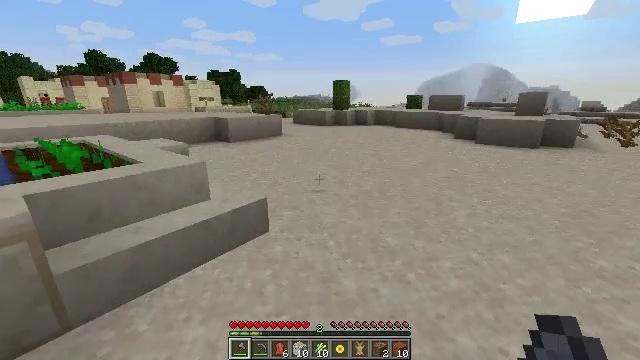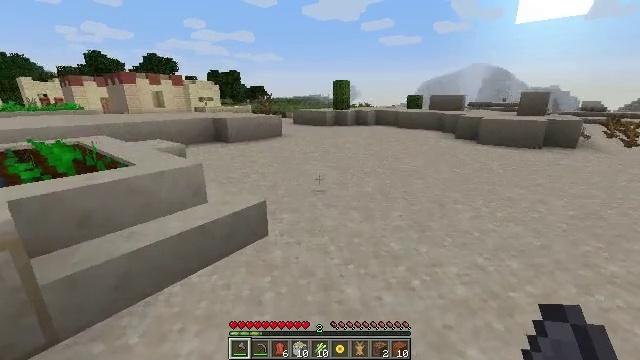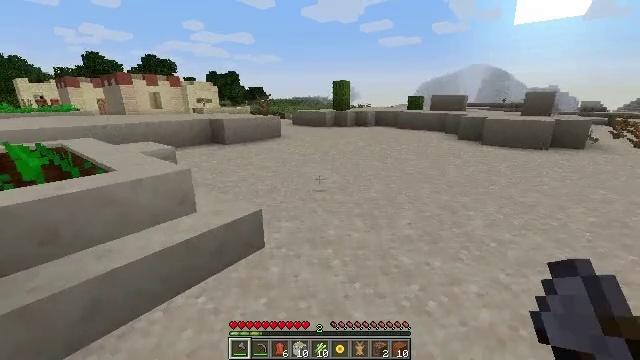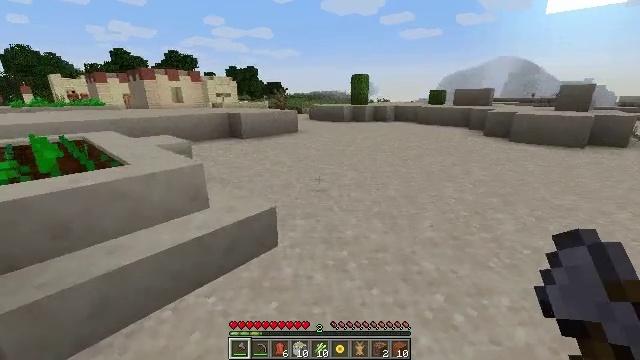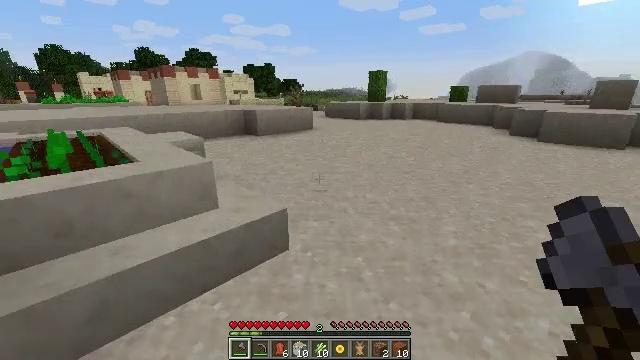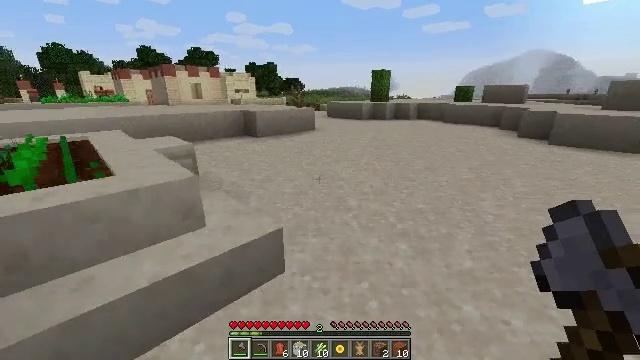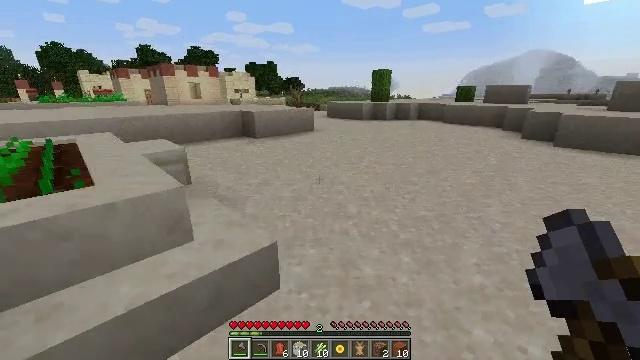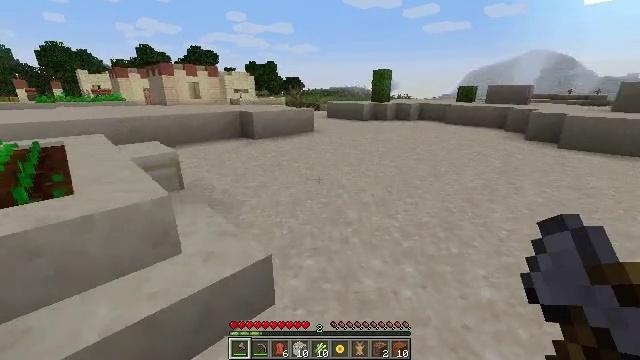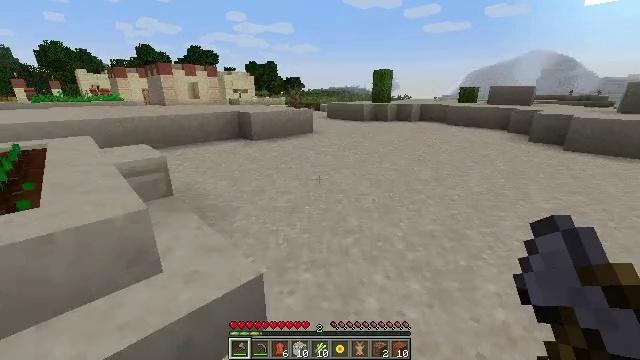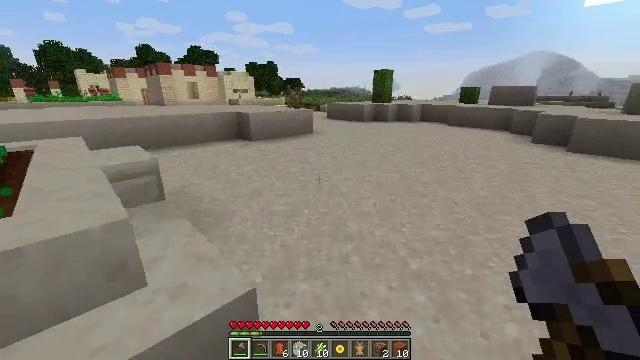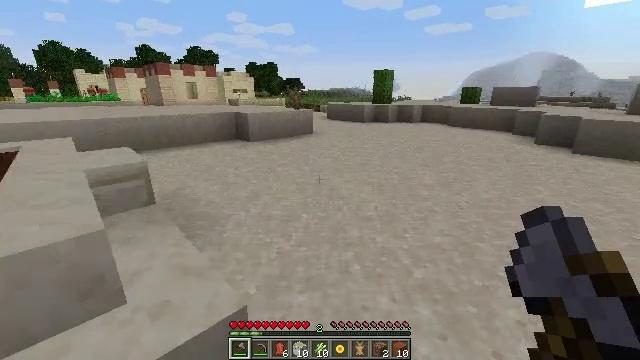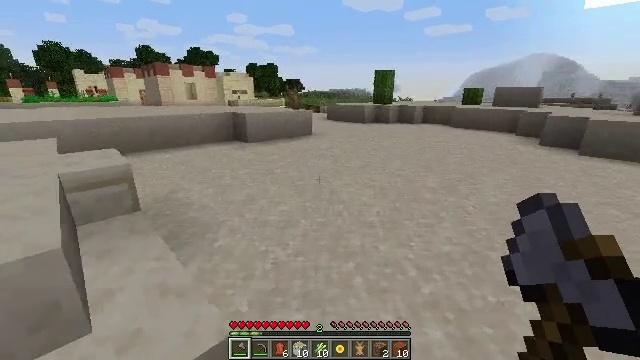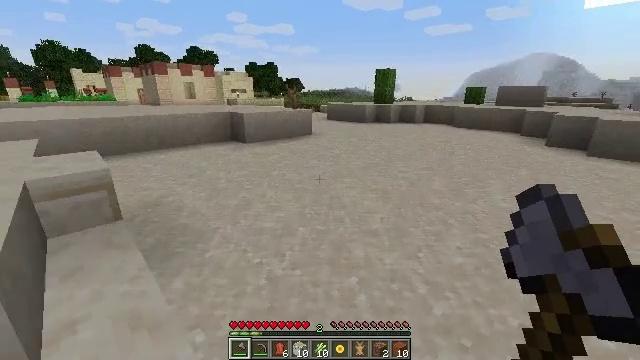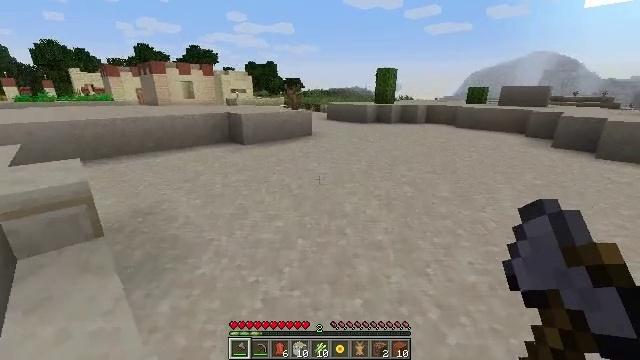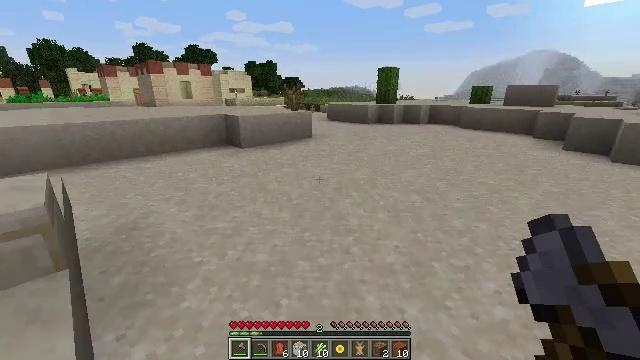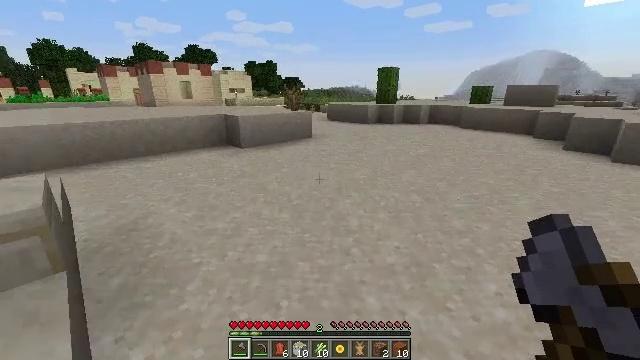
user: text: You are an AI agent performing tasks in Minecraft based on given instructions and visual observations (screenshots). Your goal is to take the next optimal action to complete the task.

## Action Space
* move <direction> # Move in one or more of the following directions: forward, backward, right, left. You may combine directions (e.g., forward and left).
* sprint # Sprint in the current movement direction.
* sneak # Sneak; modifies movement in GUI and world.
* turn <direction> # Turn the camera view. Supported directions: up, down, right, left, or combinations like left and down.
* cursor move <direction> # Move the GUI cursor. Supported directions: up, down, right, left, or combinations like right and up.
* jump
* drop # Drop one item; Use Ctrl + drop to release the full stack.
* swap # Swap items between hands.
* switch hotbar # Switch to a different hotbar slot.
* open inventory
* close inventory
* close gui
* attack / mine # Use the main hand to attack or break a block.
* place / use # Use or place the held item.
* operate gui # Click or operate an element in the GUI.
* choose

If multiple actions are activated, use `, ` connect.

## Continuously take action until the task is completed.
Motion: motion action
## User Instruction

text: Gather a dead bush.
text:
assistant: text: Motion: move forward
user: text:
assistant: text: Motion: move forward
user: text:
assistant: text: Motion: move forward, turn left and down
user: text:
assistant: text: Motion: move forward, turn left
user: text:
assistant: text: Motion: move forward
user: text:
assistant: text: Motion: move forward
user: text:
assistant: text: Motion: move forward
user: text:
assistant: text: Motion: move forward
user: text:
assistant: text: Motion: move forward
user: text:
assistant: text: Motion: move forward
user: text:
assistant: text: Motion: move forward
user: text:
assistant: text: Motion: move forward
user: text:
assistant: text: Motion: move forward
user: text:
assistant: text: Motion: move forward
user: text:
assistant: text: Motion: move forward
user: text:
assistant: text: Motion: move forward
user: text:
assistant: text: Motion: move forward
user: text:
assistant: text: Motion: move forward
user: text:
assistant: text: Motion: move forward
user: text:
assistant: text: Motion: move forward
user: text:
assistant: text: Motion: move forward
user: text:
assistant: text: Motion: move forward
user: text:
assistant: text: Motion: move forward
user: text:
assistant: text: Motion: move forward
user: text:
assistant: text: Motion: move forward
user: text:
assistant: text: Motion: move forward
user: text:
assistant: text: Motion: move forward
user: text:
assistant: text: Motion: move forward
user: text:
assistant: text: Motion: move forward
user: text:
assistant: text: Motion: move forward